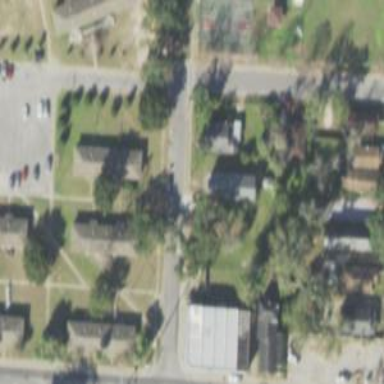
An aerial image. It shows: Residential area composed of single-family homes.